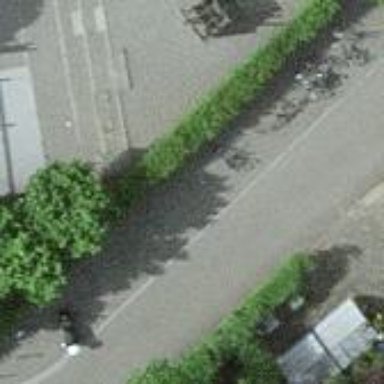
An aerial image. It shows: Bicycle parking area with bollard.